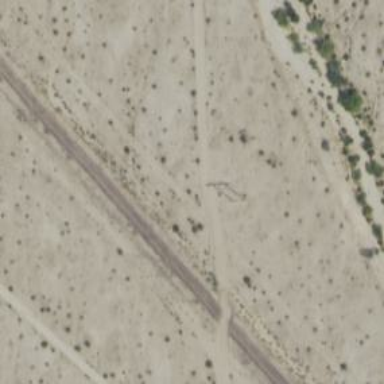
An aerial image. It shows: Abandoned railway.